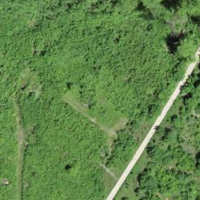
EUNIS habitat code: 44
Species observed at this site:
Apis mellifera
Melittis melissophyllum